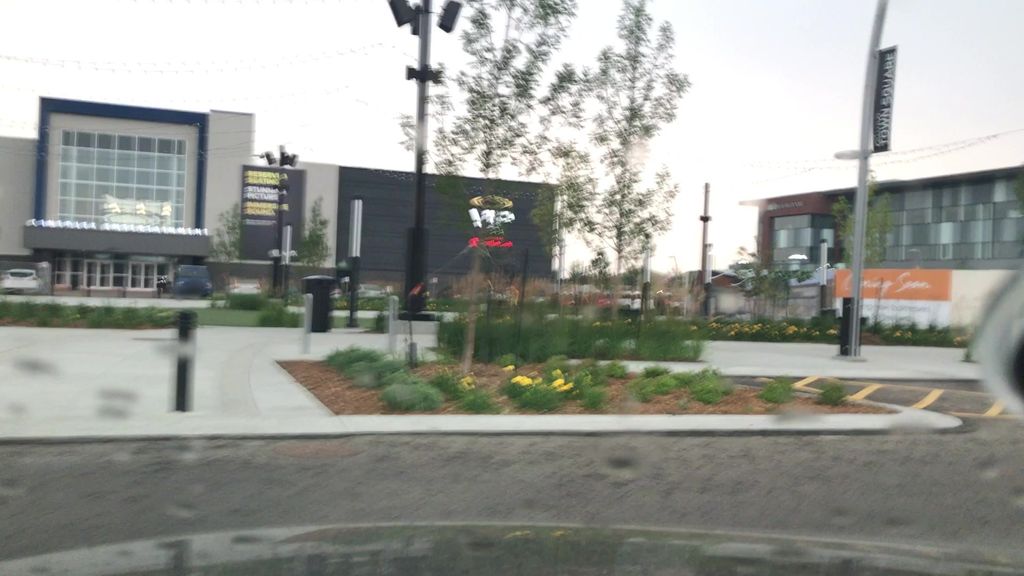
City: edmonton